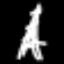
Label: The Eiffel Tower